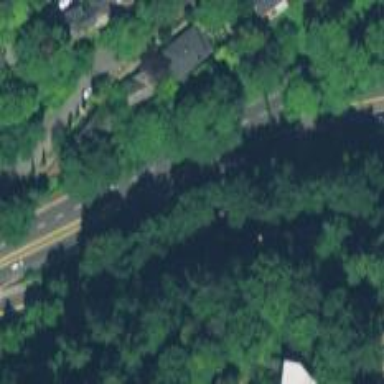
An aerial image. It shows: Primary highway with sidewalk on the left.